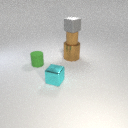
small cyan metal cube to the left of large brown metal cylinder